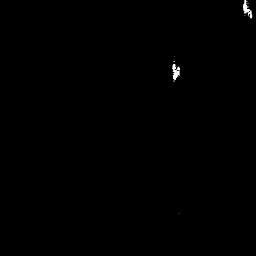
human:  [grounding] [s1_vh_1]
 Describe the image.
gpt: In the satellite image, there is  <ref>1 small ship </ref> <box>[[66, 23, 71, 31, 0]]</box> located at top,  <ref>1 small ship </ref> <box>[[93, 0, 98, 7, 0]]</box> located at top right.